【题型】解答题　【知识点】立体几何　【难度】easy
如图，在四棱锥$P-ABCD$中，四边形$ABCD$为正方形，已知$PD\perp$平面$ABCD$，且$PD=AD=2$
.

\noindent (1) 求四棱锥$P-ABCD$
的体积；

\noindent (2) 求点$D$到平面$PAC$
的距离.
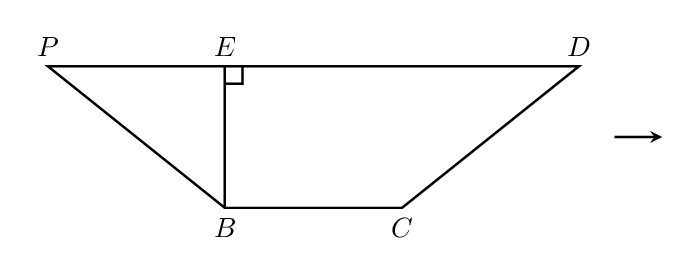
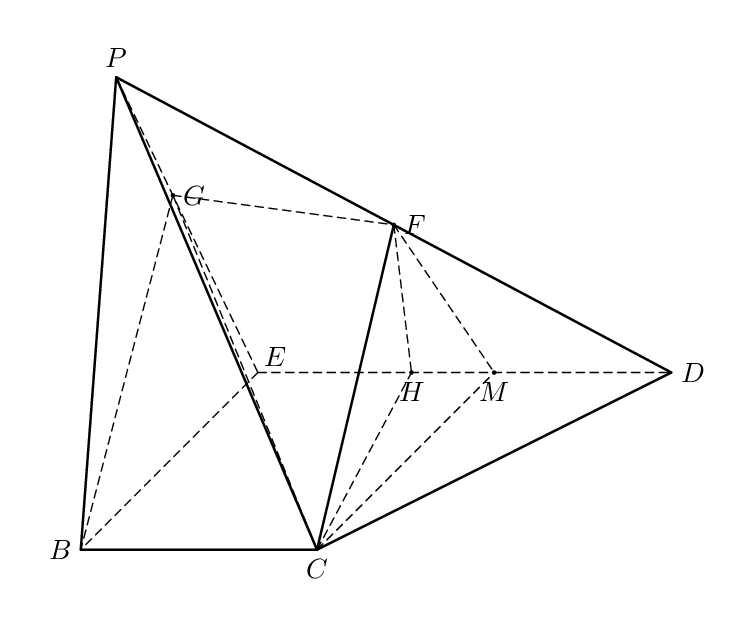
【解答】
【详解】（1）由已知，四边形$ABCD$为正方形，且$PD\perp$平面$ABCD$，\\
所以
$PD$即四棱锥$P-ABCD$的高，\\
所以
\[
V_{P-ABCD} =
\frac{1}{3}S_{ABCD}\cdot PD = \frac{1}{3}\times 2\times 2\times 2 = \frac
{8}{3},
\]
即四棱锥
$P-ABCD$的体积为$\frac{8}{3}$
.

\vspace{0.3cm}

\noindent （2）根据已知，连接$AC$
，作图如下.

\noindent 由（1）知$V_{P-ABCD}=\frac{8}{3}$，又$AC$为正方形$ABCD$的对角线，\\
所以
\[
V_{D-PAC} = V_{P-ACD} =
\frac{1}{2}V_{P-ABCD} = \frac{1}{2}\times \frac{8}{3} = \frac
{4}{3},
\]
又
$PA=PC=AC=2\sqrt{2}$，即$\triangle PAC$是等边三角形，所以$S_{\triangle PAC}=2\sqrt{3}$，\\
设点
$D$到平面$PAC$的距离为$h$，\\
则
\[
V_{D-PAC} =
\frac{1}{3}S_{\triangle PAC}\cdot h = \frac
{4}{3},
\]
解得
$h=\frac{2\sqrt{3}}{3}$，\\
即点
$D$到平面$PAC$的距离为$\frac{2\sqrt{3}}{3}$
.

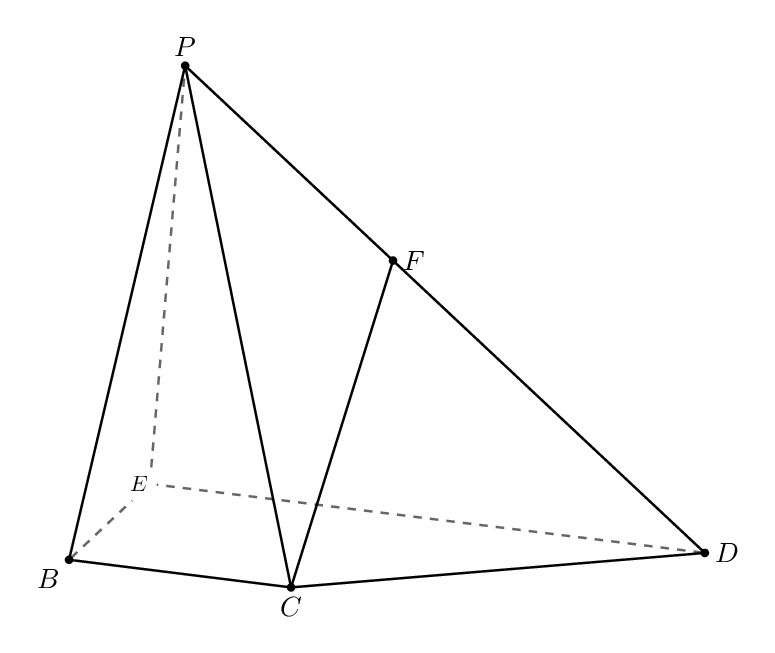